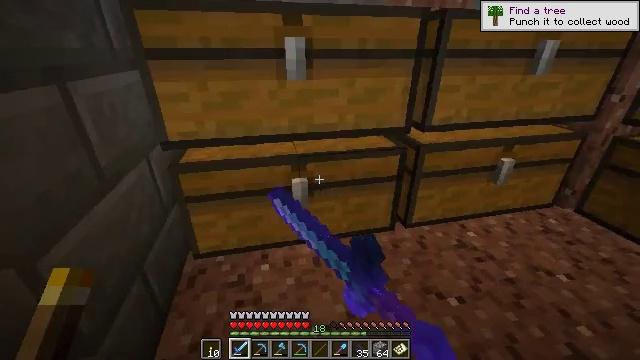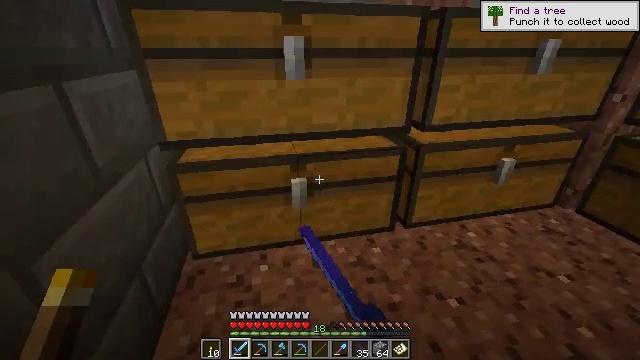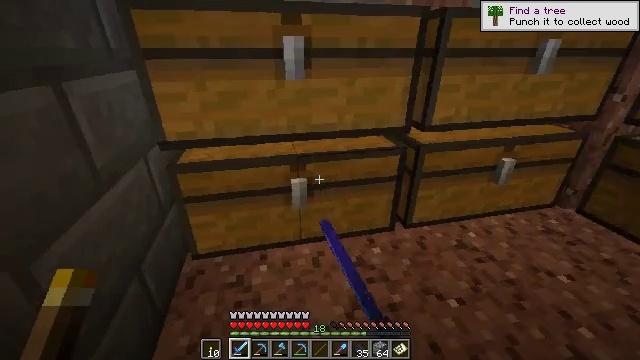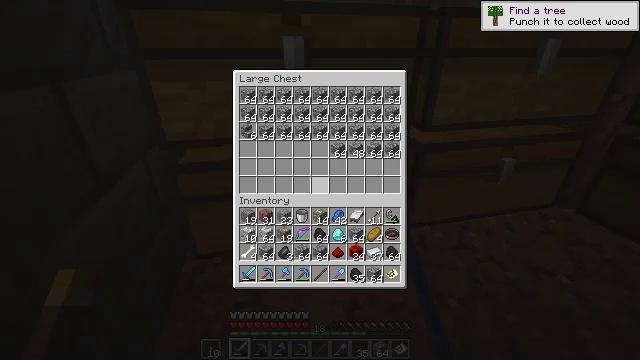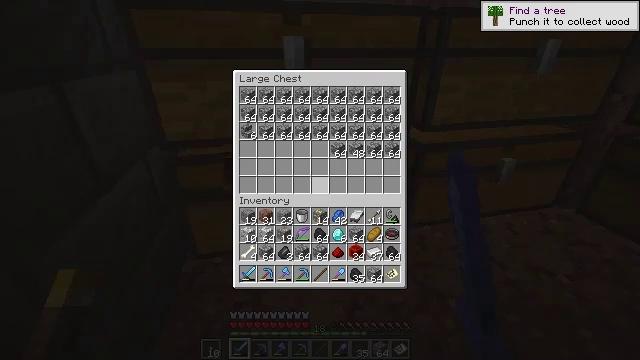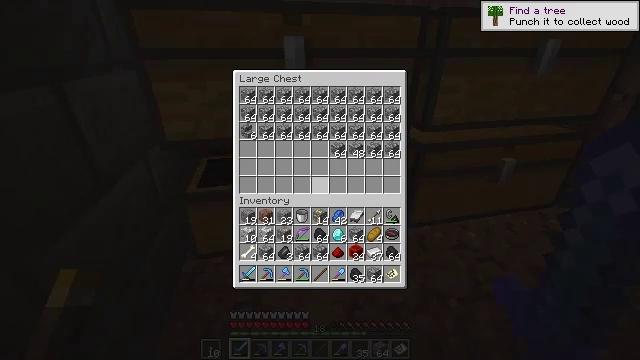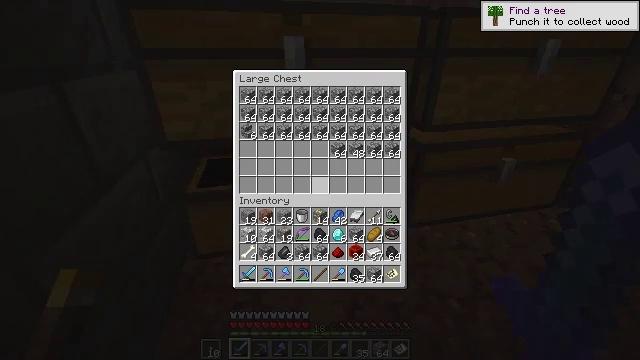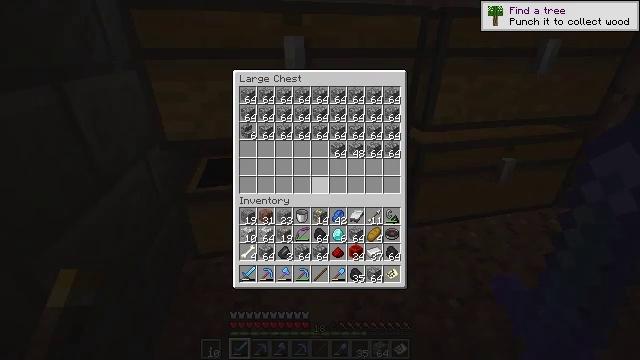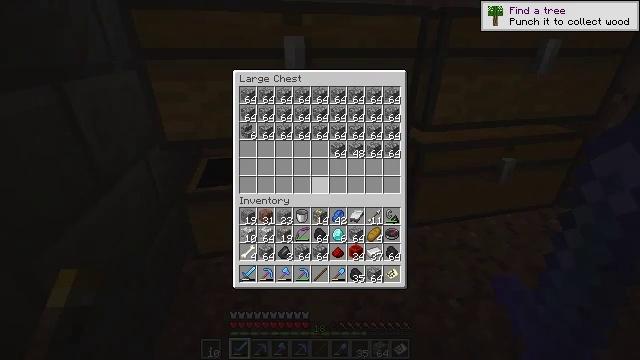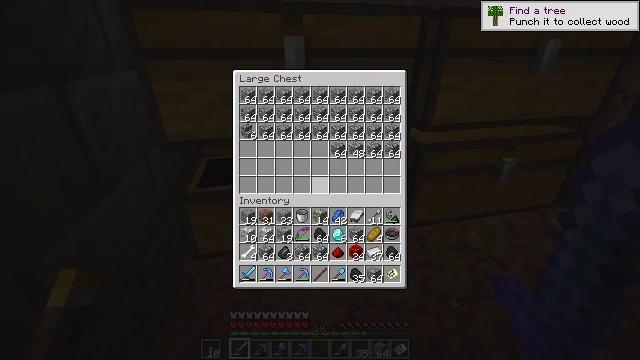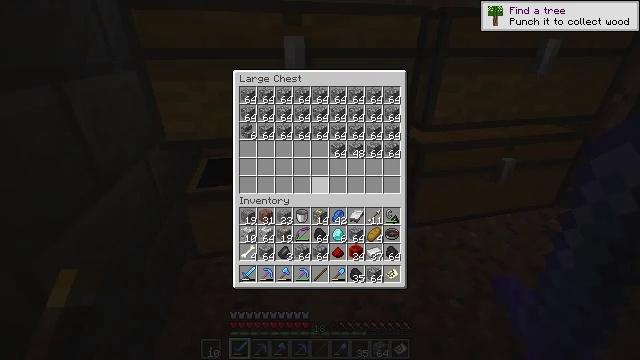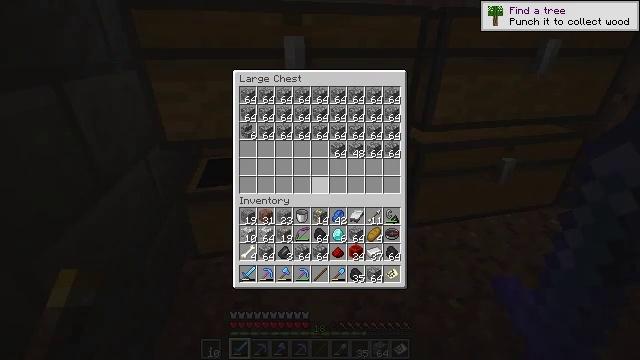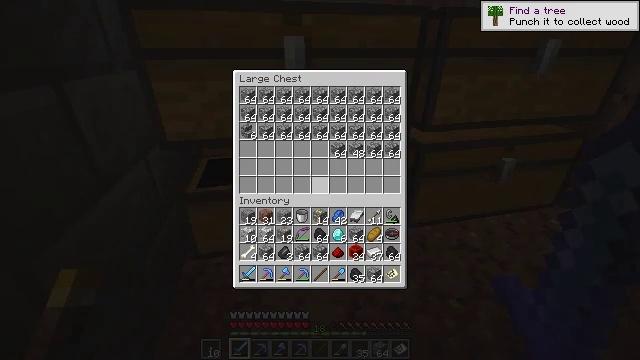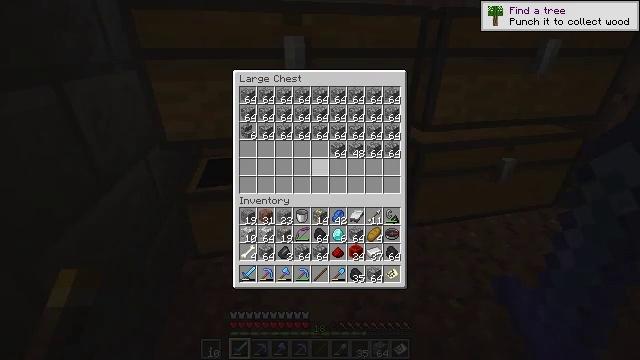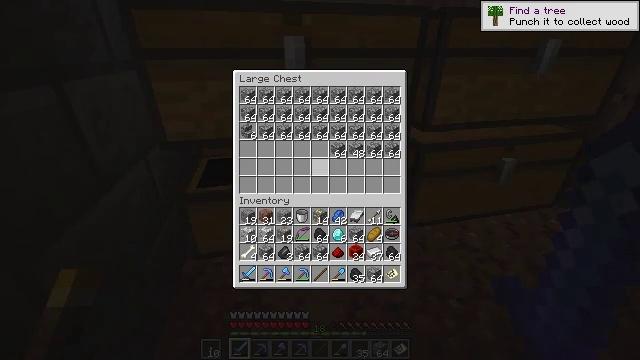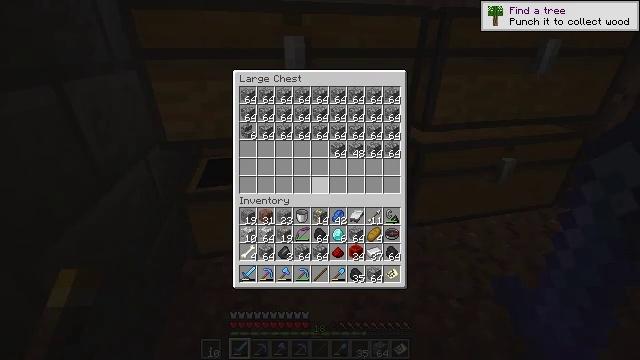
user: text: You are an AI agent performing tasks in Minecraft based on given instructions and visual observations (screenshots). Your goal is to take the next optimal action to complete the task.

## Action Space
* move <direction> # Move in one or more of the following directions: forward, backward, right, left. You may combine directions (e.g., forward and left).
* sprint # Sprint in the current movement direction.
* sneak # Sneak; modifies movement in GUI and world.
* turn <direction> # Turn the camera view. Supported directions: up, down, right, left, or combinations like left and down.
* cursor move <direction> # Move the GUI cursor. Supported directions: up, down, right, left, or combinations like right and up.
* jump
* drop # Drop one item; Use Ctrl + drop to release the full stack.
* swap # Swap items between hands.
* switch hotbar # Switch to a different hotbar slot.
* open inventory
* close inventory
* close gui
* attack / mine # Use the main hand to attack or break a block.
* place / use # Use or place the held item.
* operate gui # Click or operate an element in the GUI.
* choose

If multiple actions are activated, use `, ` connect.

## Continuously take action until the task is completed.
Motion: motion action
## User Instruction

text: Combine coal in the crafting table to make a coal block.
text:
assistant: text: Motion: use / place
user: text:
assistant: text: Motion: no_op
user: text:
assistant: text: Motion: open gui
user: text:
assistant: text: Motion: no_op
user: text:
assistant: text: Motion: no_op
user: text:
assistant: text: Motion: no_op
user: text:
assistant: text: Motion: no_op
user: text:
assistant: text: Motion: no_op
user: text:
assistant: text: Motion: no_op
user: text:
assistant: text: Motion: no_op
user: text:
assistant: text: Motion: no_op
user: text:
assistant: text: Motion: no_op
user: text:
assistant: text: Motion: no_op
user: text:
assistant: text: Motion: no_op
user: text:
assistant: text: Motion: cursor move down
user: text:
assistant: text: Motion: cursor move down
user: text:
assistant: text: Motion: no_op
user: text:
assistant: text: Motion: no_op
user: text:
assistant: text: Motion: no_op
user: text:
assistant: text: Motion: cursor move down
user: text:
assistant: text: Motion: no_op
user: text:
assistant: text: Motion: no_op
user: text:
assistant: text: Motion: no_op
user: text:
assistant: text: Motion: no_op
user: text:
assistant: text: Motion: no_op
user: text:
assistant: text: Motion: no_op
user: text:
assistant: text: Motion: no_op
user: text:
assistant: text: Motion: no_op
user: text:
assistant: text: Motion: no_op
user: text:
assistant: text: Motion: no_op